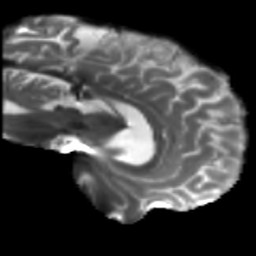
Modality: T2w
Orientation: sagittal
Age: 43
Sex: male
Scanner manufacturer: siemens
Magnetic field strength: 3 T
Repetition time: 5.25 s
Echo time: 0.08 s